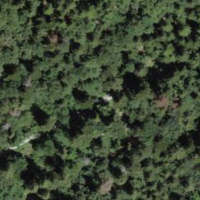
EUNIS habitat code: 43
Species observed at this site:
Helix pomatia